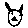
Label: cat